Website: home-depot
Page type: account-dashboard
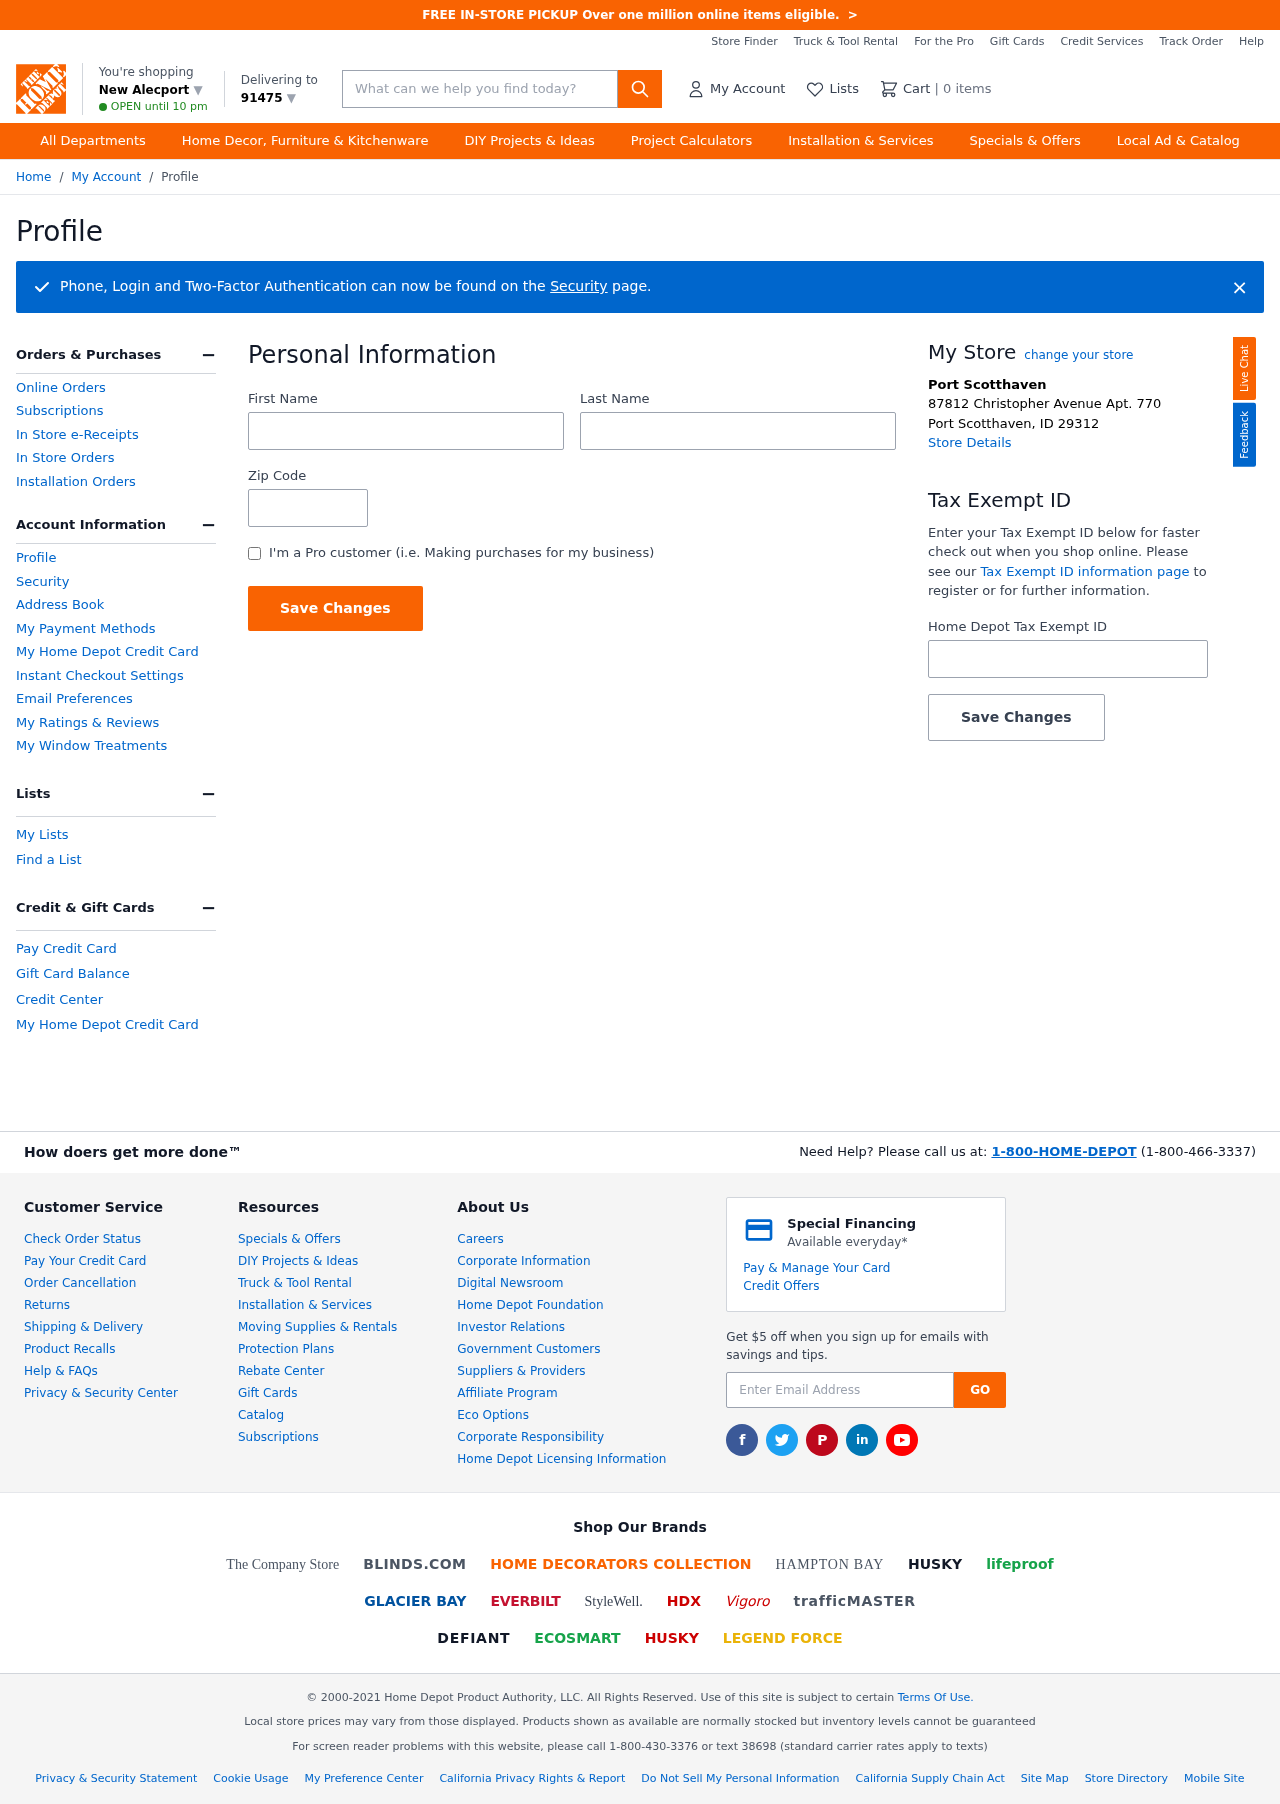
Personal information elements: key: PII_CITY
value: New Alecport ▼
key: PII_FIRSTNAME
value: Virginia
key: PII_LASTNAME
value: Little
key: PII_LOCATION1_CITY
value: Port Scotthaven
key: PII_LOCATION1_CITY_STATE_ZIP
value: Port Scotthaven, ID 29312
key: PII_LOCATION1_STREET
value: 87812 Christopher Avenue Apt. 770
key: PII_POSTCODE
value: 91475 ▼
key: PII_POSTCODE
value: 91475
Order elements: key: ORDER_NUM_ITEMS
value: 0
Search elements: key: HEADER_SEARCH
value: What can we help you find today?